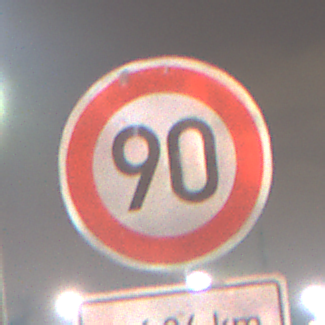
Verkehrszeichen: Geschwindigkeit90
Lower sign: LaengeEinerStrecke6
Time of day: Night
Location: Outdoor (Urban)
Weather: PartlyCloudy
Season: NotSpecified
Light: Artificial